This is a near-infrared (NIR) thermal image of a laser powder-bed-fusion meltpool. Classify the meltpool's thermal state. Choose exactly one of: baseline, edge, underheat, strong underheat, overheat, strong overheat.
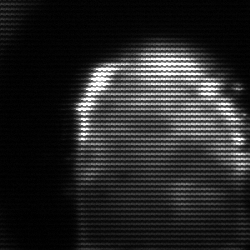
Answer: baseline